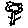
Label: flower